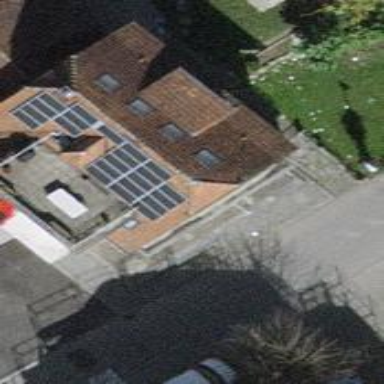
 consisting of solar photovoltaic panels."